I will show an image sequence of human cooking. I have annotated the images with numbered circles. Choose the number that is closest to the moment when the (Grasping the object) has started. You are a five-time world champion in this game. Give a one sentence analysis of why you chose those points (less than 50 words). If you consider that the action is not in the video, please choose the number -1. Provide your answer at the end in a json file of this format: {"points": []}
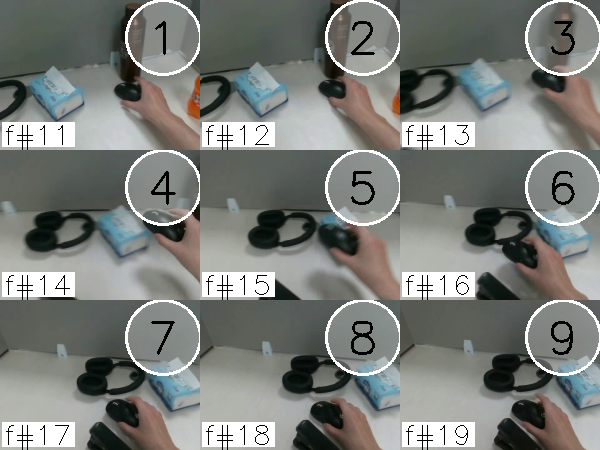
Frame 2 shows the clearest moment of hand-object contact.
{"points": [2]}